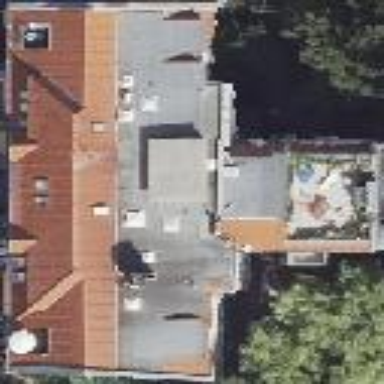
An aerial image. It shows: Unique apartment building with double saltbox roof shape.